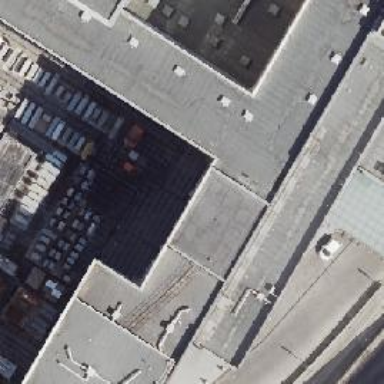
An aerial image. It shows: Subway entrance.